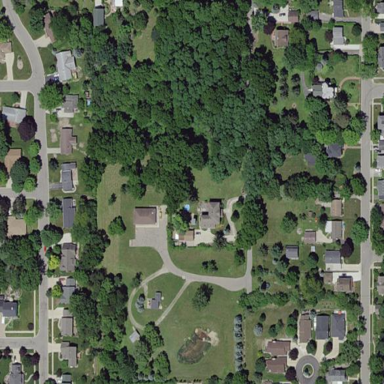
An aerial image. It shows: This residential area consists of single-family homes.